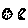
Label: moon